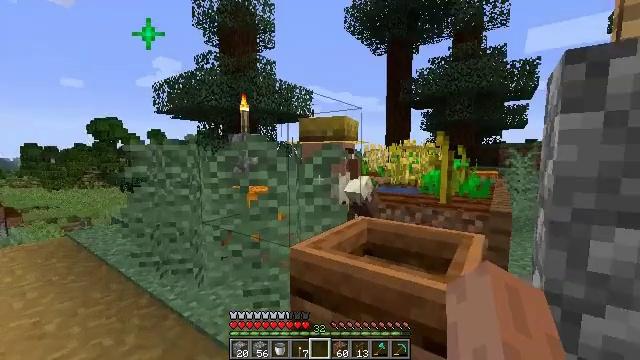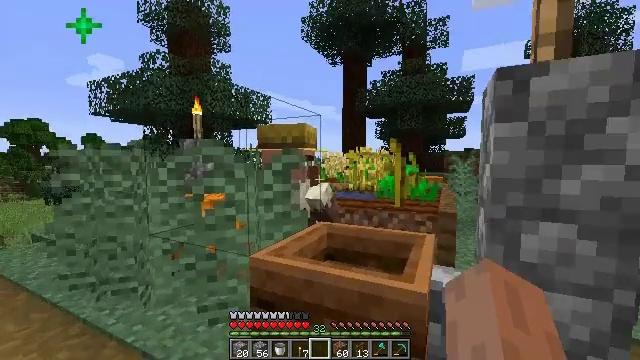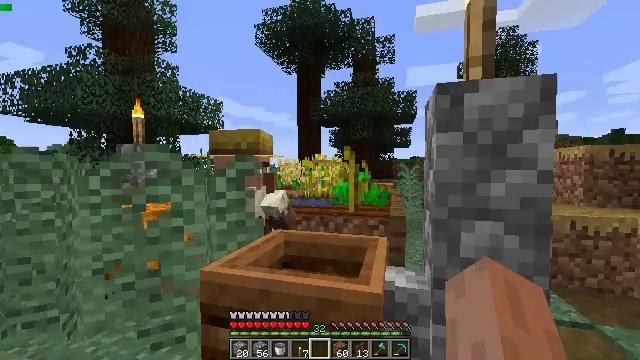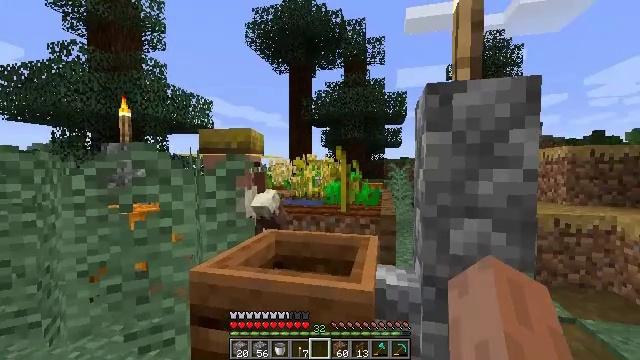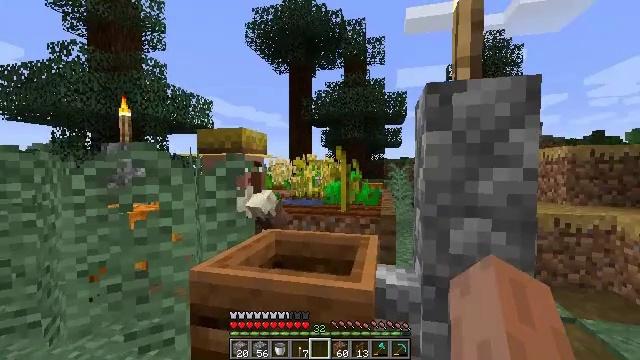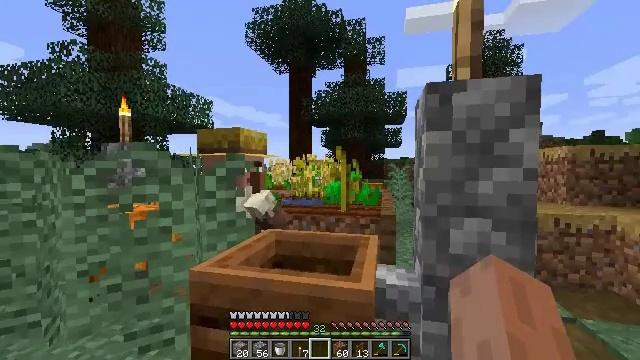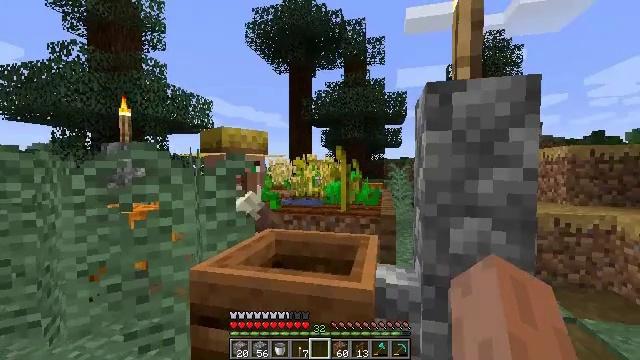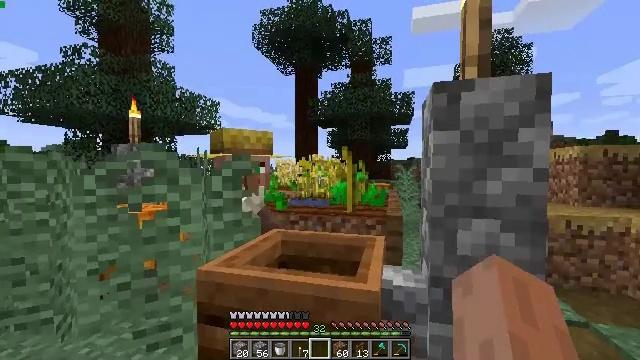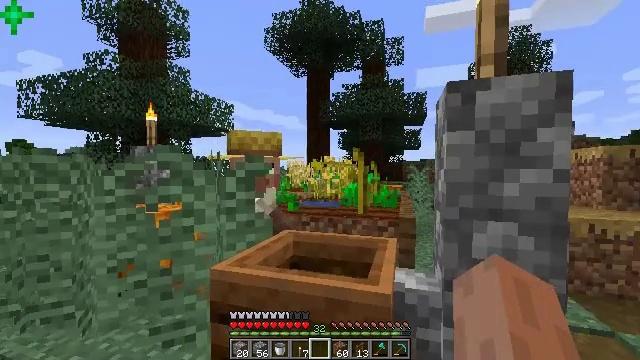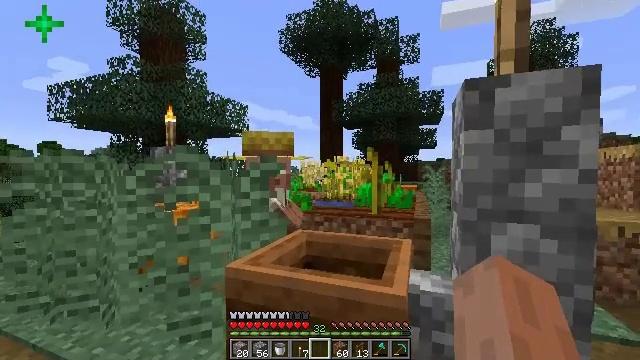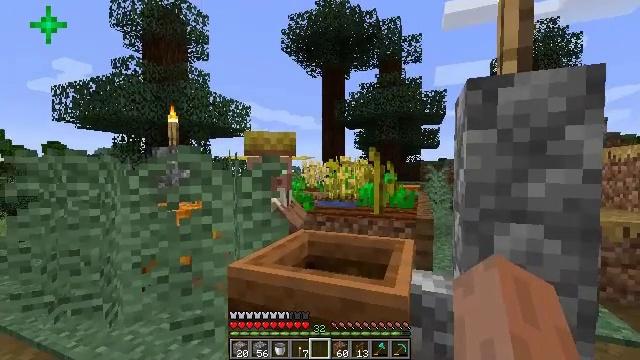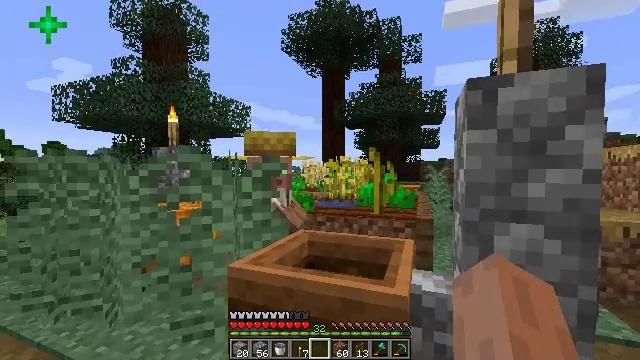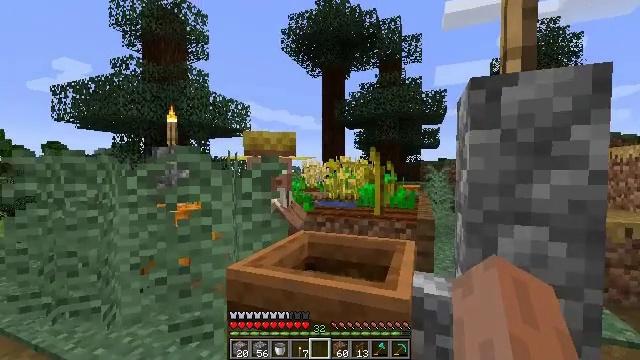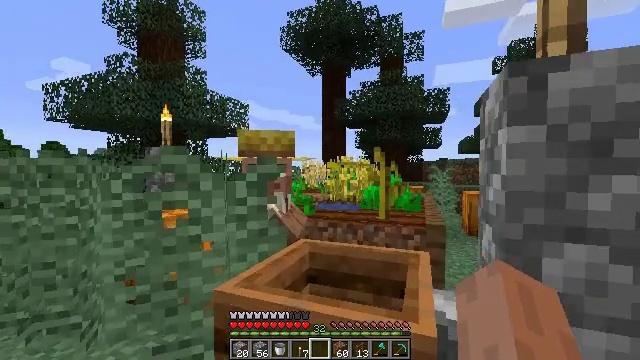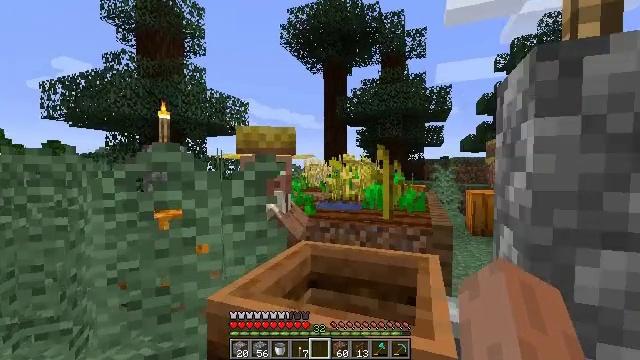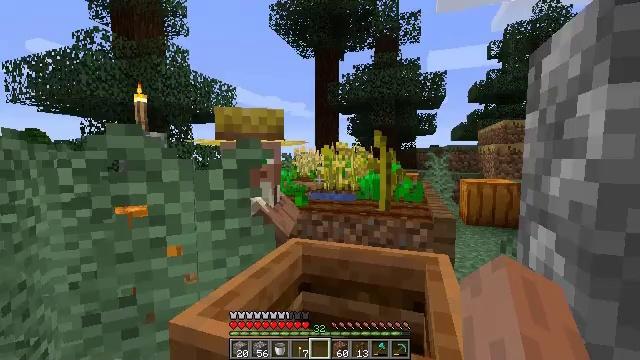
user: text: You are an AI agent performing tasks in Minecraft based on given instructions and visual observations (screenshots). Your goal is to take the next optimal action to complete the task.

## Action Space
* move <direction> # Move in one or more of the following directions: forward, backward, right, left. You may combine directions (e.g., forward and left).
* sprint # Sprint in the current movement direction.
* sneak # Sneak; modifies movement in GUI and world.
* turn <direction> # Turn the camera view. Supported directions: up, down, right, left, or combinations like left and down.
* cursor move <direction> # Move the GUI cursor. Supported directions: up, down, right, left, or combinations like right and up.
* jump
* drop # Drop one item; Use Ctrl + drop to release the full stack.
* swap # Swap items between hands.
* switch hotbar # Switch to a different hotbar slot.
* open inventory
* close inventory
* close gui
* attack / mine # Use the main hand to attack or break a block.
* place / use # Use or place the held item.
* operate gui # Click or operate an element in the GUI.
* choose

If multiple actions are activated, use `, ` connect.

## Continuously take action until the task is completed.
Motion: motion action
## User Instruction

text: Remove the large fern from the terrain.
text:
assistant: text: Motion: turn right and up
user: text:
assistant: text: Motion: turn right and up
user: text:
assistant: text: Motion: turn right
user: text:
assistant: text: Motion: no_op
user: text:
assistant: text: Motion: no_op
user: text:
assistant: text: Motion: no_op
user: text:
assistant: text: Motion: turn left
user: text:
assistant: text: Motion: turn left
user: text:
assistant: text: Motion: turn left
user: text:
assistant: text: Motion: no_op
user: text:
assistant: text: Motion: no_op
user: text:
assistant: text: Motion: move forward
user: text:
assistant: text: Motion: move forward
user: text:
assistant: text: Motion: move forward
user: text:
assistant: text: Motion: move forward, turn right and down
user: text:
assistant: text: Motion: move forward and move right, turn right and down
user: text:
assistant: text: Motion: move forward and move right, turn down
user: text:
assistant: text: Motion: move forward and move right, turn left and down, jump
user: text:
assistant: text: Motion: move forward and move right, turn left and down, jump
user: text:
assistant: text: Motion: move forward and move right, turn left and down, jump
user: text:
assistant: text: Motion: move forward and move right, turn left and down, jump
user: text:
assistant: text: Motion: move forward, turn left and down
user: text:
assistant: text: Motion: turn left and down
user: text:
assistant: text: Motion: turn left
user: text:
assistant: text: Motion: turn left
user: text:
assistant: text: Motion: no_op
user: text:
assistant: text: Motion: no_op
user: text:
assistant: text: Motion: no_op
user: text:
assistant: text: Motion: turn left
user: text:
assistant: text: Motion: no_op